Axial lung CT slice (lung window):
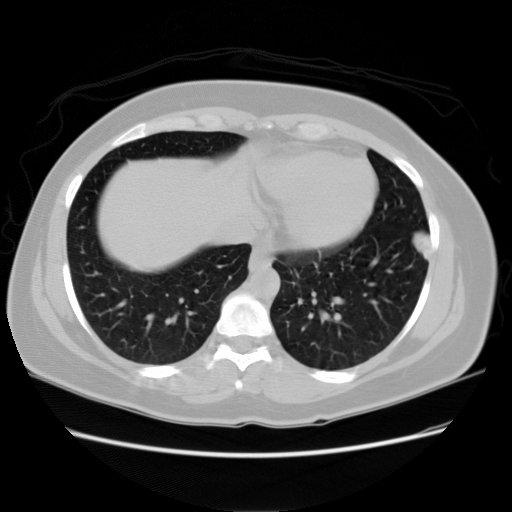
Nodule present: yes
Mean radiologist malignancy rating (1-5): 4.25